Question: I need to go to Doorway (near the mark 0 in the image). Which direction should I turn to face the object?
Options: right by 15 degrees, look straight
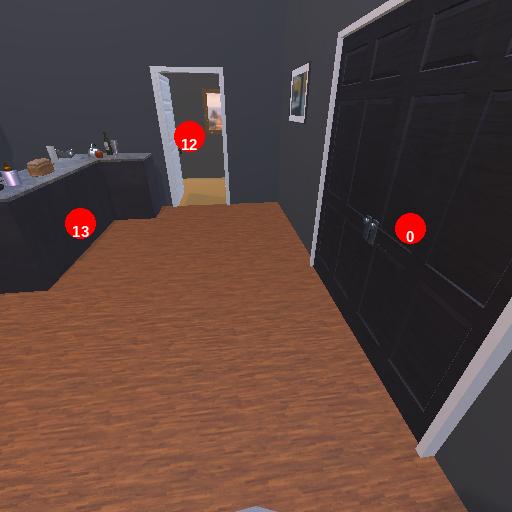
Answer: right by 15 degrees